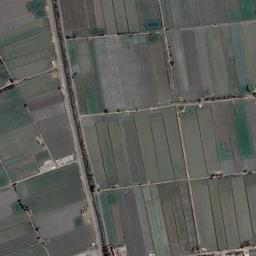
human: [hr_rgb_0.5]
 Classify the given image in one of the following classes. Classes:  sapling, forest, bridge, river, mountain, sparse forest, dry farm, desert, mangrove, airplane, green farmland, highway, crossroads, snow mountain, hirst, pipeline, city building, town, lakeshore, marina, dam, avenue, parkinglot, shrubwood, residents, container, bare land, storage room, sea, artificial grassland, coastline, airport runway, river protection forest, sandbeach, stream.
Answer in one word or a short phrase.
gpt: green farmland